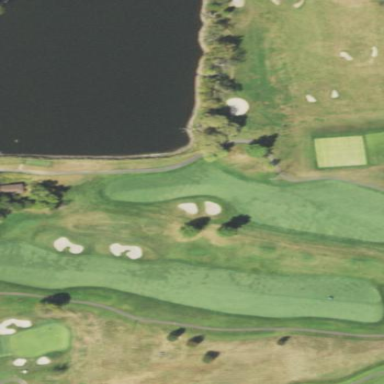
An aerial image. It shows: Area of rough grass used for golf.